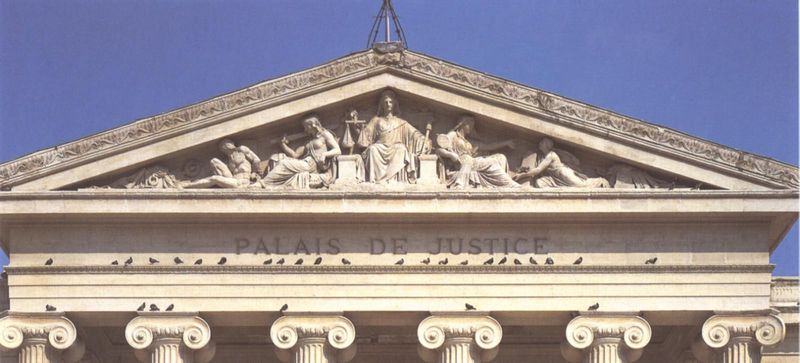
Titel: Giebel mit Darstellung der Justitia
Künstler: Eugène Guillaume
Standort: Marseille, Justizpalast (EU - F)
Schlagwörter: blau, himmel, mann, nackt, schatten, frauen, frankreich, marmor, säulen, dach, haus, architektur, vögel, farbig, sonnenlicht, giebel, detail, foto, waage, antike, tauben, kapitell, fries, sims, gerechtigkeit, gesims, skulpturen, tempel, schnecken, kapitel, justitia, justizia, palais, dachgiebel, justizpalast, justicia, palais de justice, justice